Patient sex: M
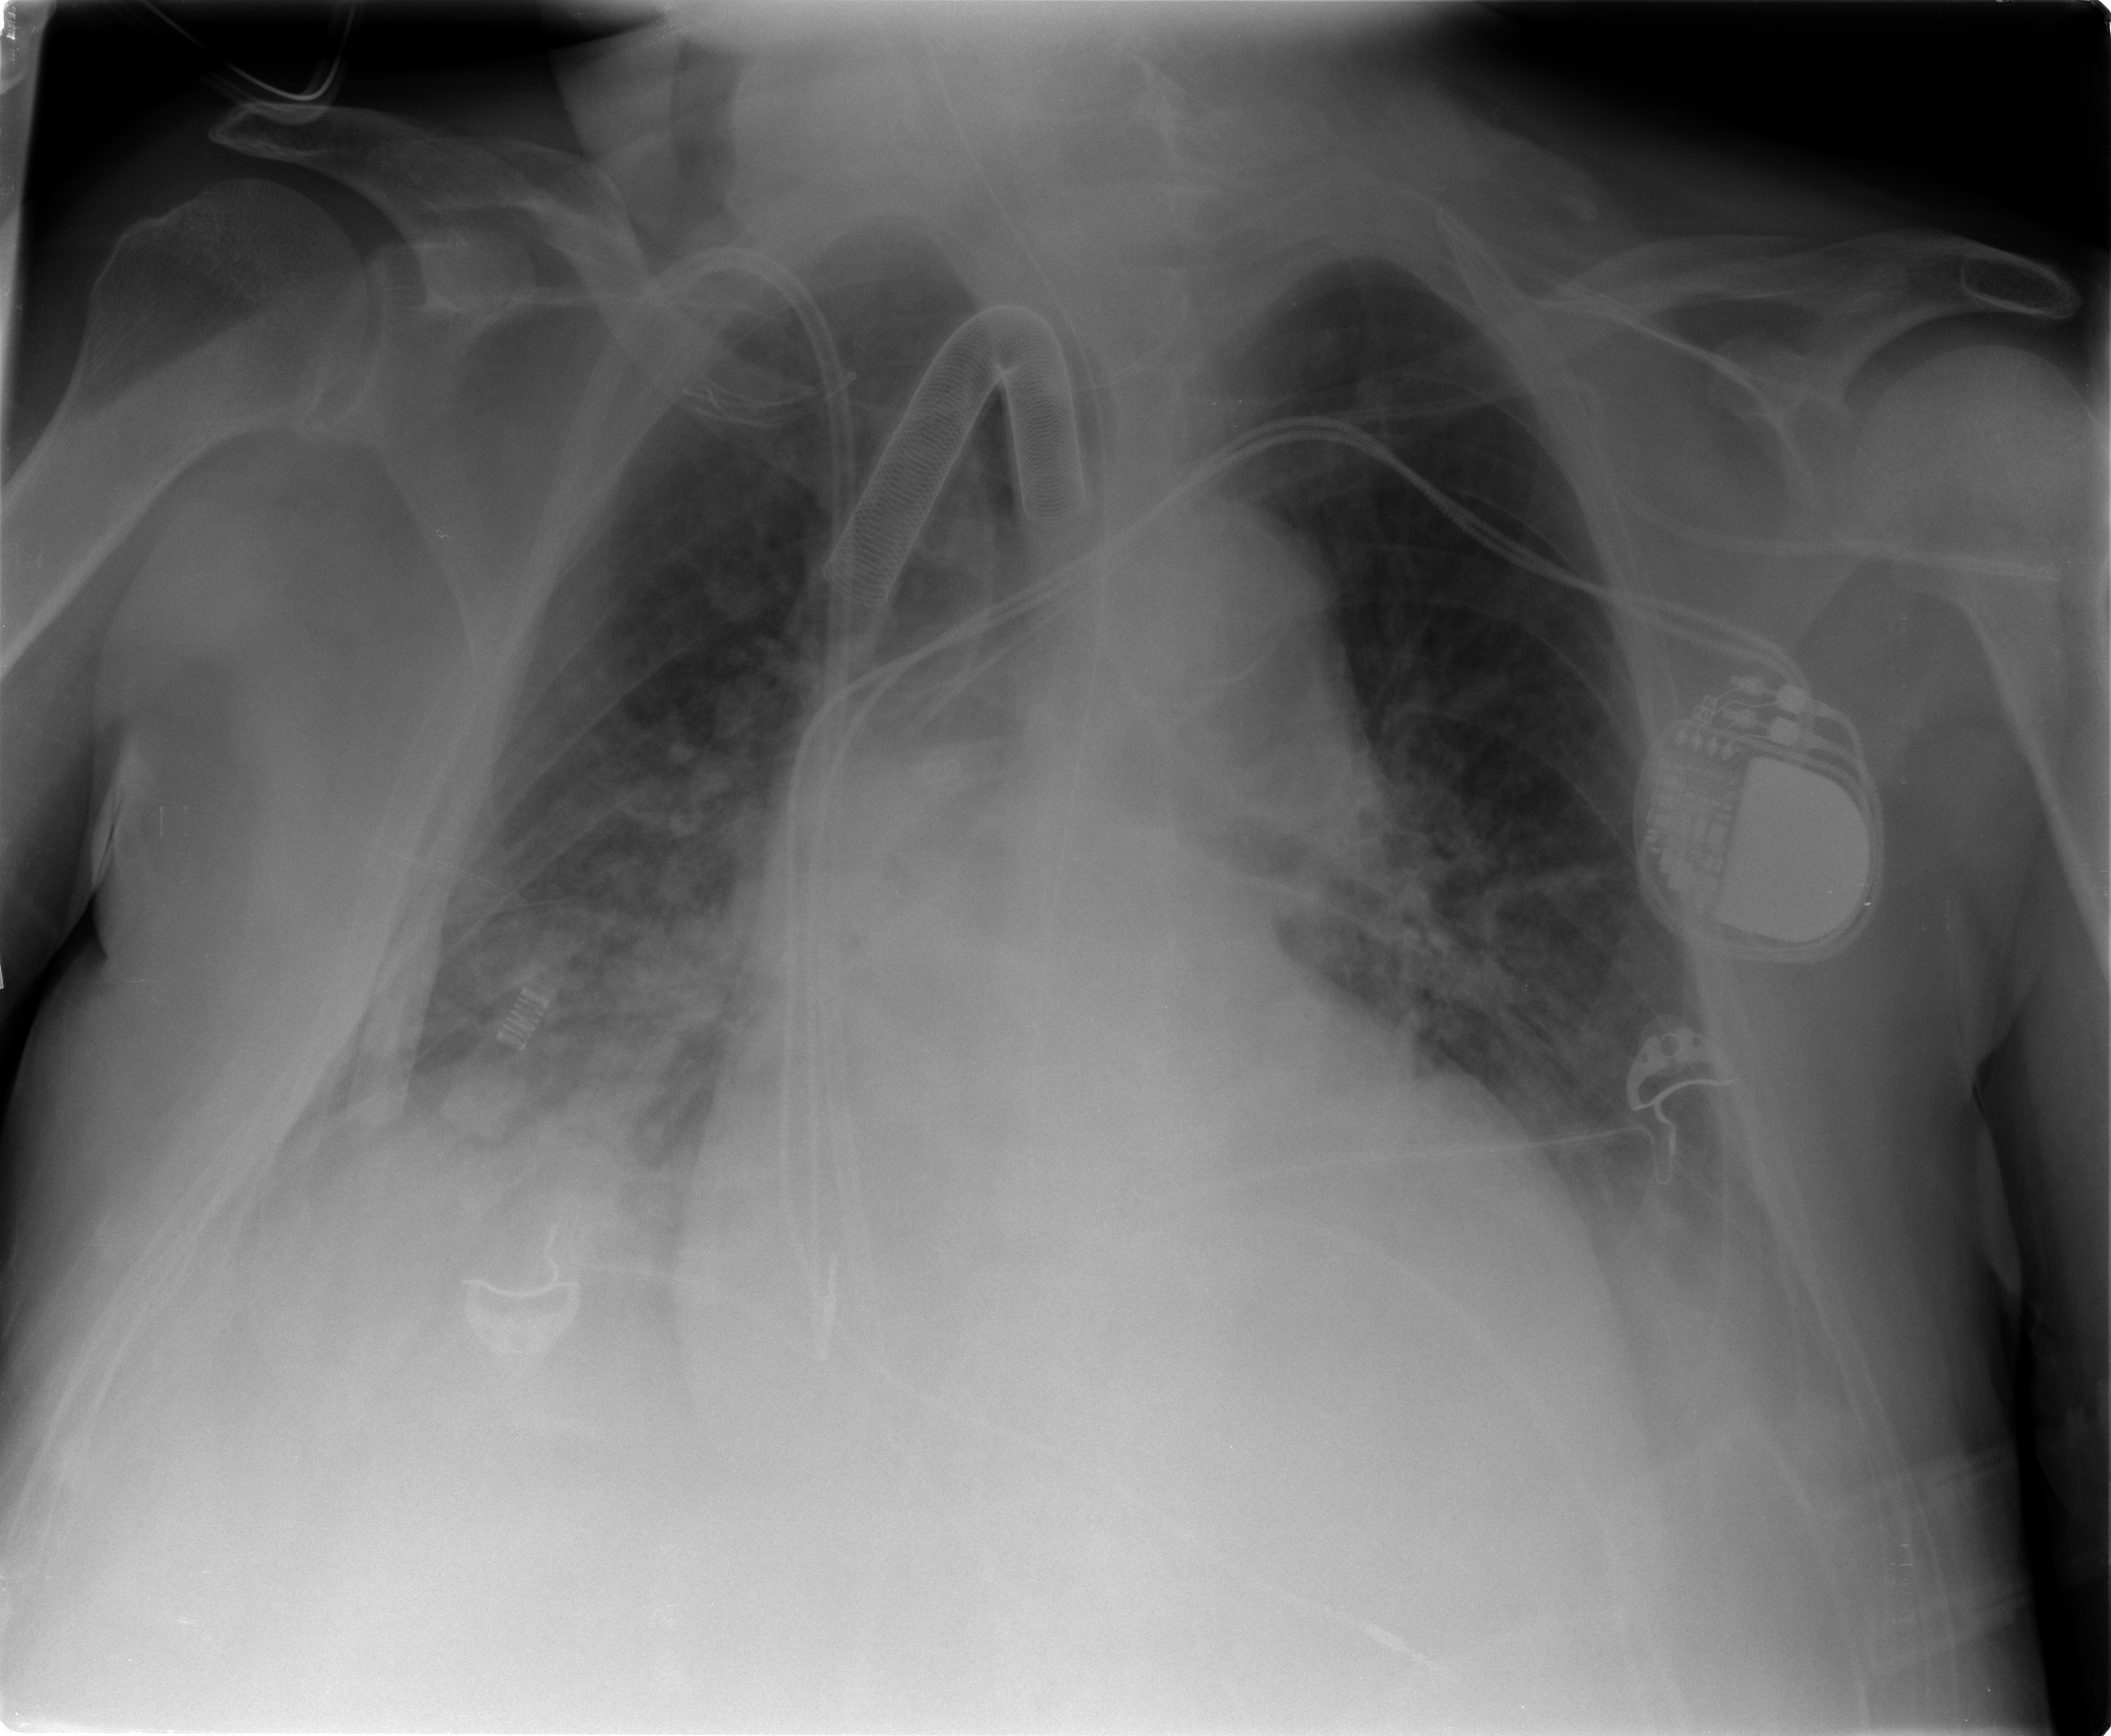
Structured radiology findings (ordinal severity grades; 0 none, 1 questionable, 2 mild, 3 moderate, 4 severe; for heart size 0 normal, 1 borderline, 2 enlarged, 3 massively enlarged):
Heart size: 2
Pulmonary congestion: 3
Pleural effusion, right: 2
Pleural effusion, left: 2
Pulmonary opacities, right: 2
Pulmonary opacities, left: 2
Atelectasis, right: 2
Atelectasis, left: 2